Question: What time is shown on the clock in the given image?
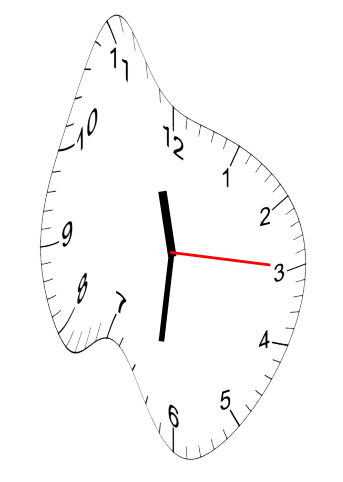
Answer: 11:31:15